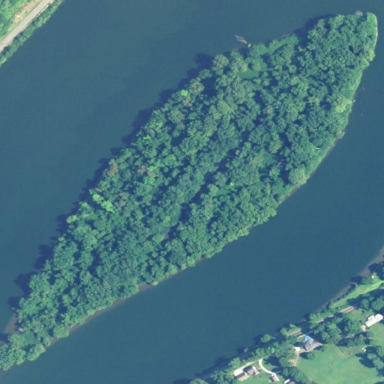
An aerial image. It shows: Islet covered with woodland.